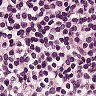
Metastatic tissue present: no